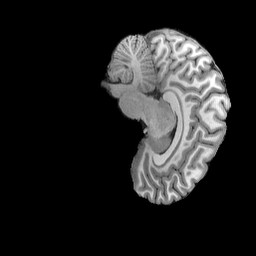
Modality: T1w
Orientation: sagittal